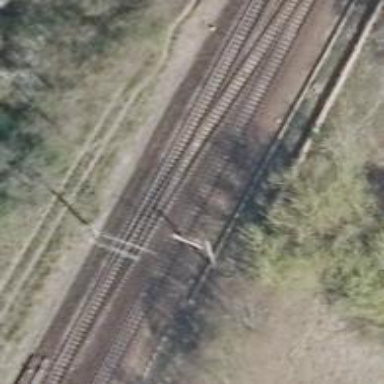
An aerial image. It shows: Railway with electrified contact lines.